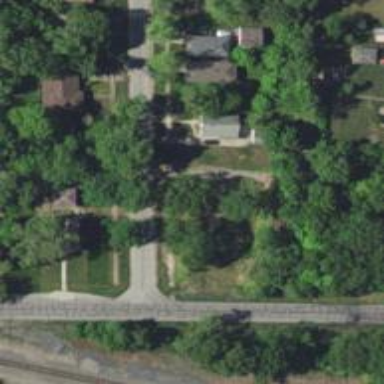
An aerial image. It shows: Alley classified as service road.